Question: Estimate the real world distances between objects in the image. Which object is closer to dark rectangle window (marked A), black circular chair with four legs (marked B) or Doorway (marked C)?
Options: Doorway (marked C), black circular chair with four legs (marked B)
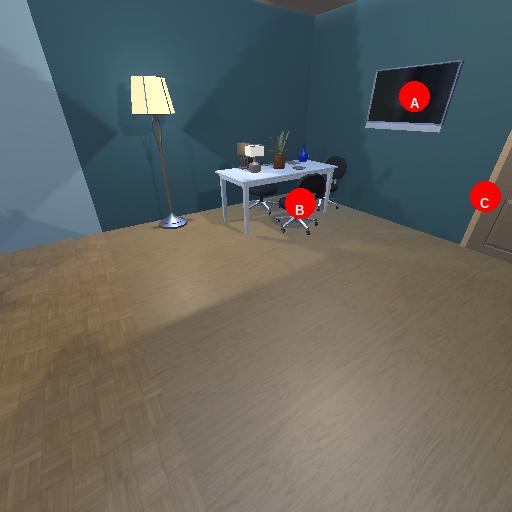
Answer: Doorway (marked C)